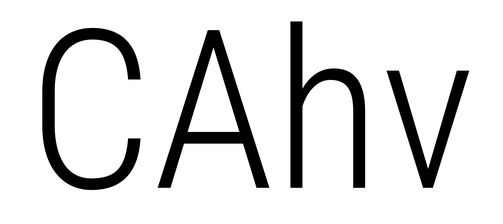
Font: Roboto_Condensed_Light